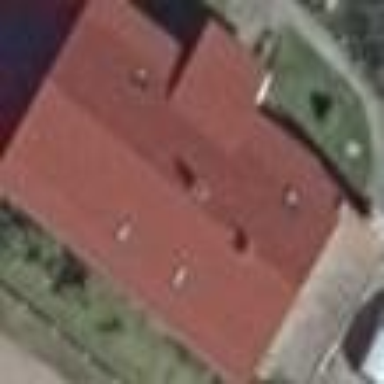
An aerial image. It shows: Residential building.